【题型】解答题　【知识点】解析几何　【难度】easy
已知抛物线$C: x^2 = 2py (p > 0)$在点$A\left(m, \dfrac{m^2}{2p}\right) (m > 0)$处的切线为$l$，当$m = 2$时，$l$的斜率为1。

(1) 求抛物线$C$的方程；

(2) 点$A$关于$y$轴对称点为$A'$，抛物线$C$的焦点为$F$，过$F$且平行于$l$的直线与抛物线$C$交于$B$，$D$两点，直线$A'B$与$A'D$的斜率和是否为定值。若是，求出该值；若不是，请说明理由。
【解答】
【解】(1) 因为$x^2 = 2py (p > 0)$，所以$y = \dfrac{x^2}{2p}$，所以$y' = \dfrac{x}{p}$，

由题意可知$y'|_{x=2} = \dfrac{2}{p} = 1$，所以$p = 2$，

所以抛物线$C$的方程为$x^2 = 4y$。

(2) 因为$A\left(m, \dfrac{m^2}{4}\right)$，所以$y'|_{x=m} = \dfrac{m}{2}$，$A'\left(-m, \dfrac{m^2}{4}\right)$，

又因为$F(0,1)$，所以$l_{BD}: y = \dfrac{m}{2}x + 1$，设$B(x_1, y_1)$，$D(x_2, y_2)$，

由题意可知$x_1 \neq x_{A'}$，$x_2 \neq x_{A'}$，即$x_1 \neq -m$，$x_2 \neq -m$，

联立
\[
\begin{cases}
y = \dfrac{m}{2}x + 1 \\
x^2 = 4y
\end{cases}
,\ \text{可得}\ x^2 - 2mx - 4 = 0,
\]

所以$x_1 + x_2 = 2m$，$x_1x_2 = -4$，且$\Delta = 4m^2 + 16 > 0$，

所以
\begin{align*}
k_{A'B} + k_{A'D} &= \dfrac{y_1 - \dfrac{m^2}{4}}{x_1 + m} + \dfrac{y_2 - \dfrac{m^2}{4}}{x_2 + m} = \dfrac{\dfrac{x_1^2}{4} - \dfrac{m^2}{4}}{x_1 + m} + \dfrac{\dfrac{x_2^2}{4} - \dfrac{m^2}{4}}{x_2 + m} \\
&= \dfrac{x_1^2 - m^2}{4(x_1 + m)} + \dfrac{x_2^2 - m^2}{4(x_2 + m)} \\
&= \dfrac{x_1 + x_2 - 2m}{4} = \dfrac{2m - 2m}{4} = 0,
\end{align*}

所以直线$A'B$与$A'D$的斜率和为定值$0$。
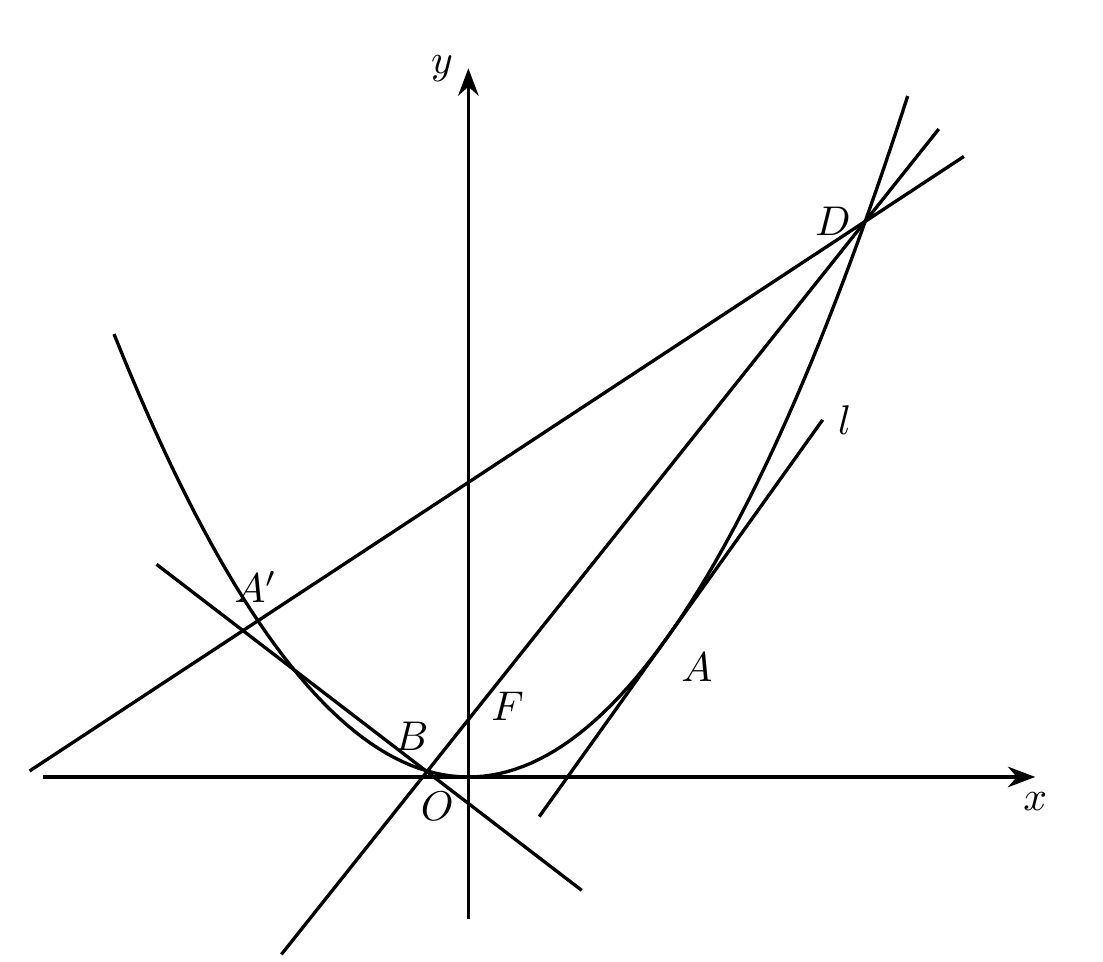